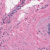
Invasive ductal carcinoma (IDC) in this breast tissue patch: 0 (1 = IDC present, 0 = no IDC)